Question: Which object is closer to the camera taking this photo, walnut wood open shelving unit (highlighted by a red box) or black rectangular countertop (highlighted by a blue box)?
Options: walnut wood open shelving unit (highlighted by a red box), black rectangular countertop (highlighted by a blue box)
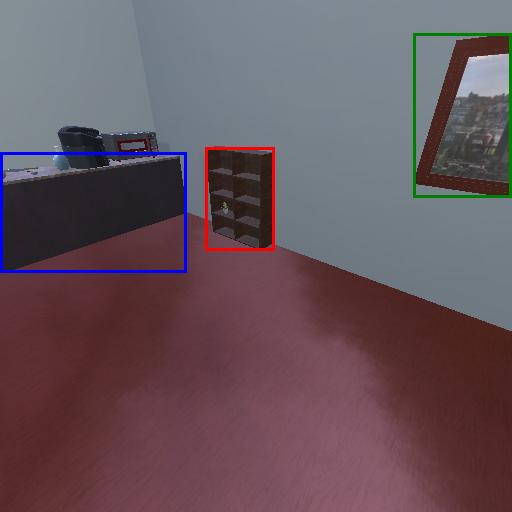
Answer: walnut wood open shelving unit (highlighted by a red box)